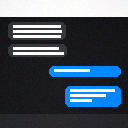
Screen state: on